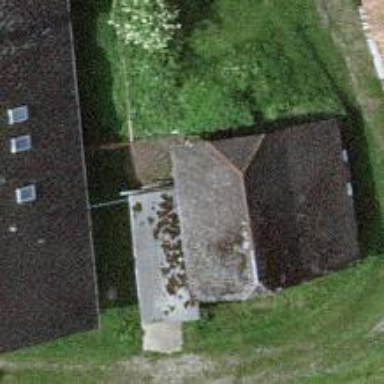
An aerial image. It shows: Barn.